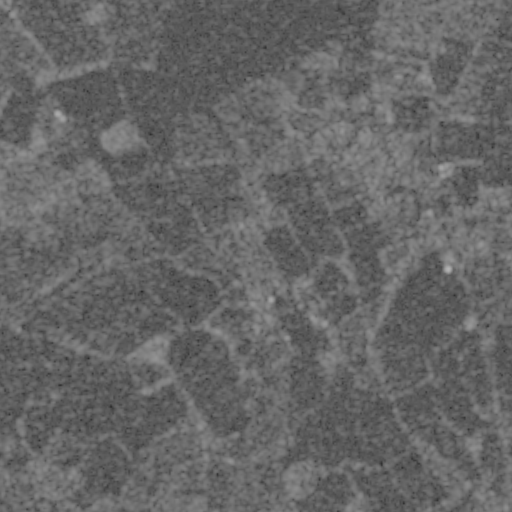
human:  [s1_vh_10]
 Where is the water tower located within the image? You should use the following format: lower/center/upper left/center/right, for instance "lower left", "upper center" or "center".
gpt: The water tower is located in the upper center of the image.
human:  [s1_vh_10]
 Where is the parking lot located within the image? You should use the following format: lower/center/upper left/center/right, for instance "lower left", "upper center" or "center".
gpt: There is no parking lot in the image.

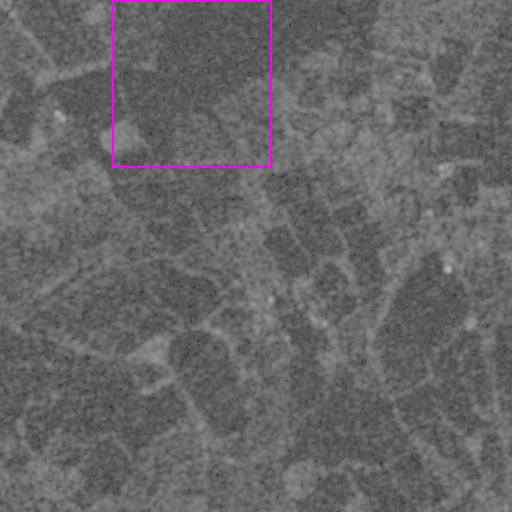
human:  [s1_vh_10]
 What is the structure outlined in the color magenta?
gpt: The structure outlined in magenta is a crop field.
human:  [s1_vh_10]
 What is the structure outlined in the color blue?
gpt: There is no blue outline.